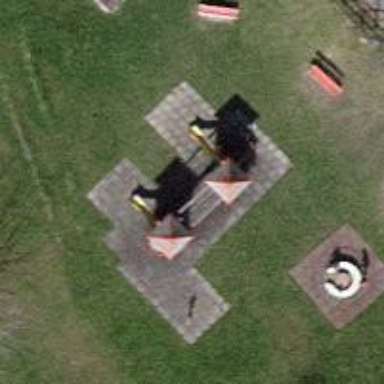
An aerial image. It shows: Playground structure themed like castle.